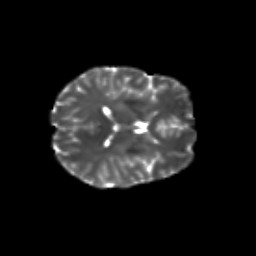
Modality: T2w
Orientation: axial
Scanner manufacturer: siemens
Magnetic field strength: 3 T
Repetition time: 9.2 s
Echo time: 0.084 s